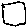
Label: square